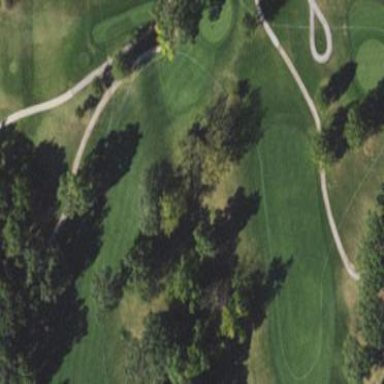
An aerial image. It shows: Golf fairway covered with lush grass.